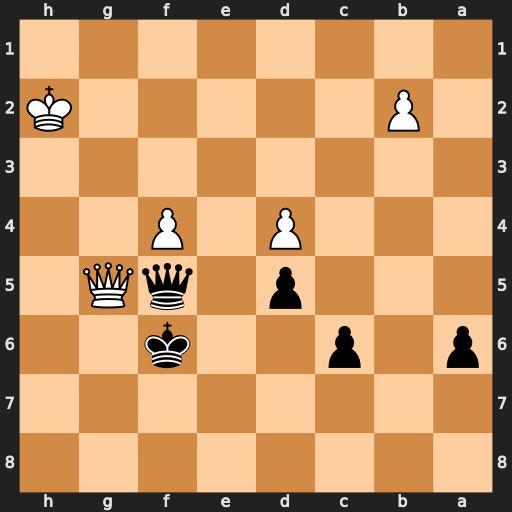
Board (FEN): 8/8/p1p2k2/3p1qQ1/3P1P2/8/1P5K/8
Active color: b
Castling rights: -
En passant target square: -
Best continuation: Qxg5 fxg5+ Kxg5